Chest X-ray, AP view. Patient: 76 years old, sex M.
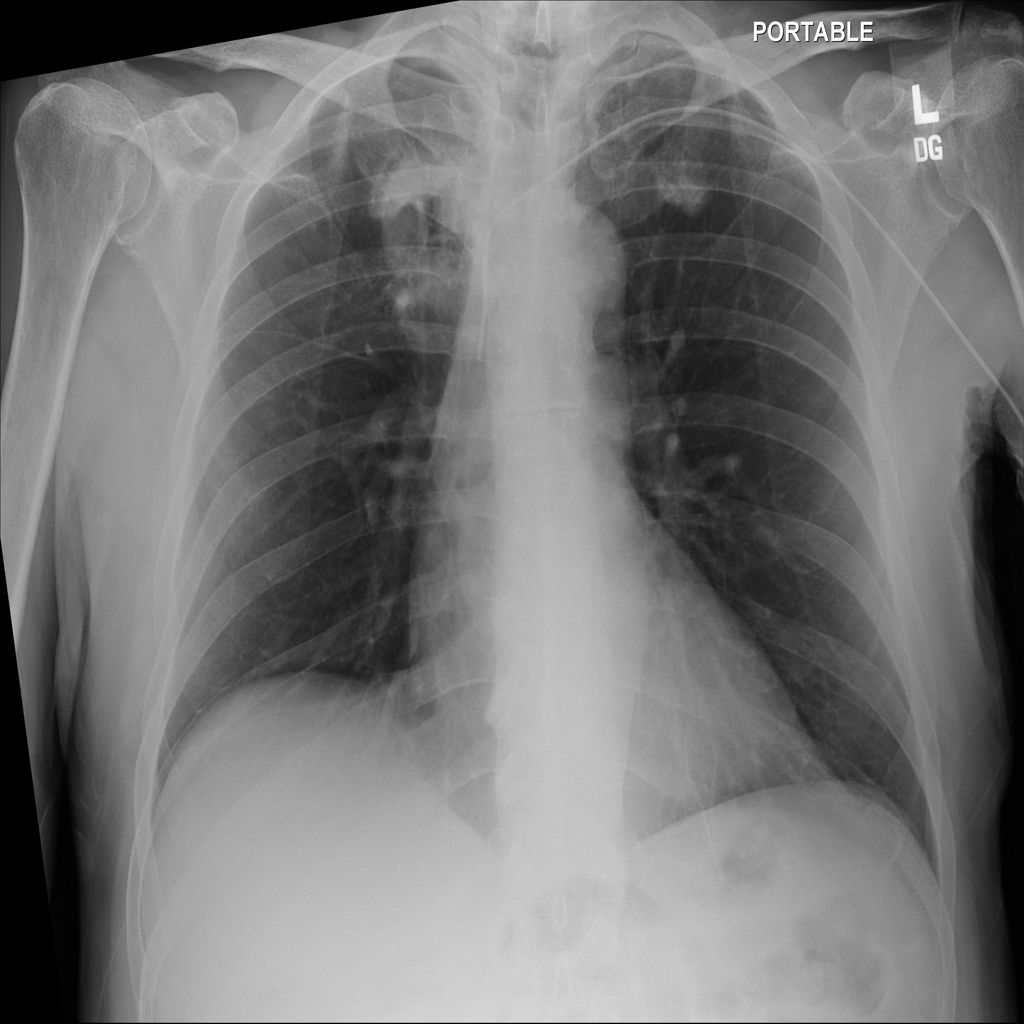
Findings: No Finding